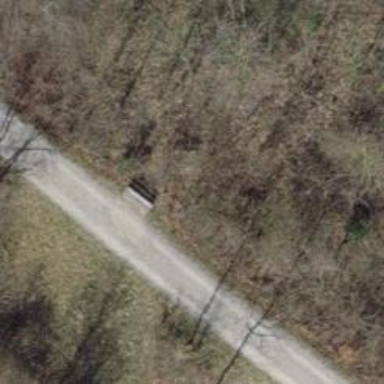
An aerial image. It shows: Brown bench in the vicinity.